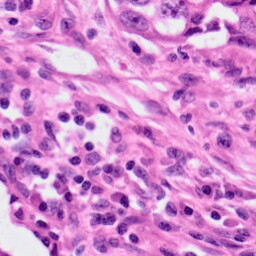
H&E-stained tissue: Lung